Field crop: maize
Growth stage: 2
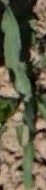
Species: maize